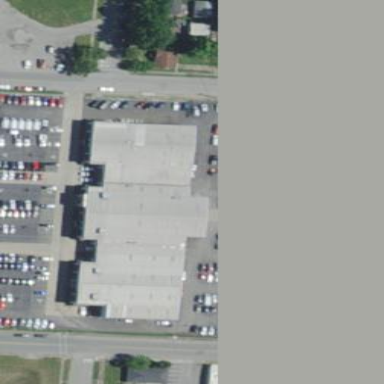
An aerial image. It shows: Building housing car shop.